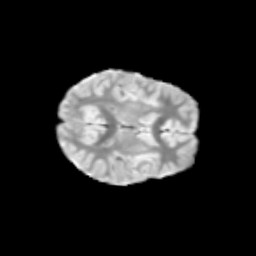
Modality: T2w
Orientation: axial
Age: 11
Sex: female
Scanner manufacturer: siemens
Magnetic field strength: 3 T
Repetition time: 3.8 s
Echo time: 0.07 s